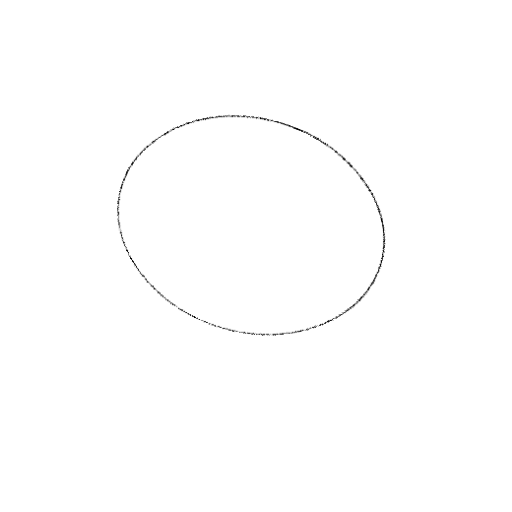
Crossing number: 0